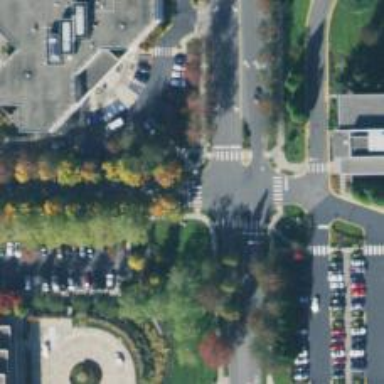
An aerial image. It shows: Crossing on asphalt footway marked with zebra stripes.